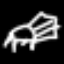
Label: chair